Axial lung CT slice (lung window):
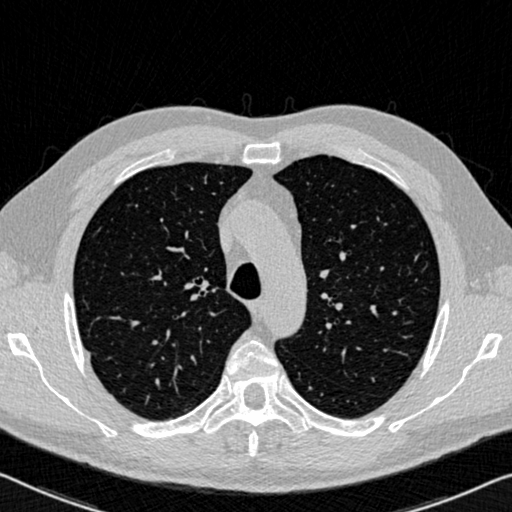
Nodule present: no